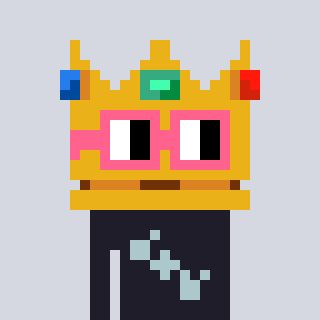
a pixel art character with square pink glasses, a crown-shaped head and a grayscale-colored body on a cool background